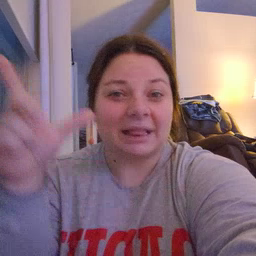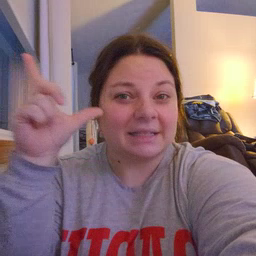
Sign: listen